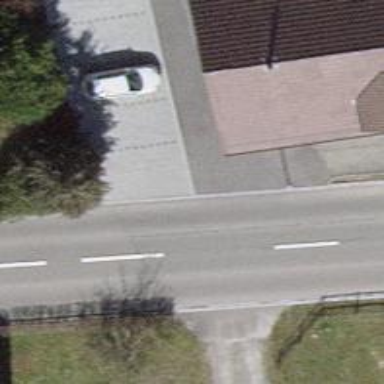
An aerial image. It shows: Tertiary road with asphalt surface and sidewalk on the left.